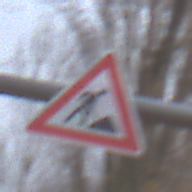
Verkehrszeichen: Arbeitsstelle
Umgebung: Outdoor, Nature
Tageszeit: MorningAfternoon
Wetter: Overcast
Licht: Natural
Jahreszeit: NotSpecified
Kontrast: LowContrast